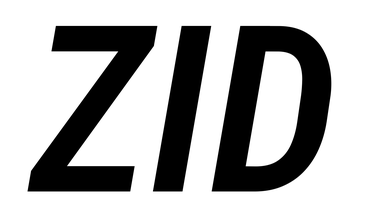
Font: Roboto-Italic_Condensed_SemiBold_Italic